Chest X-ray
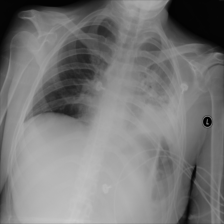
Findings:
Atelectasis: negative
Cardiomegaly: negative
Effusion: negative
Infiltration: negative
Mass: negative
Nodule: negative
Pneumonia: negative
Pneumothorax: negative
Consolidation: positive
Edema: negative
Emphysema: negative
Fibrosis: negative
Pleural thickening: negative
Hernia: negative